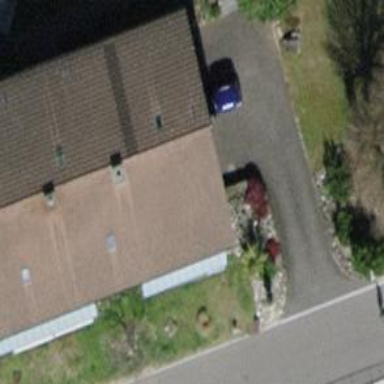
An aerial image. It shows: Building with pitched roof.